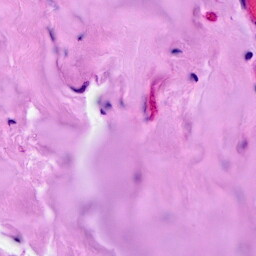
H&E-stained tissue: Breast